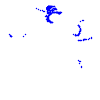
Particle: proton